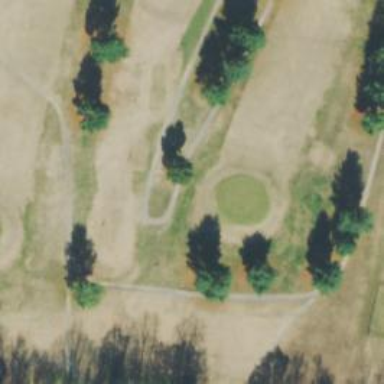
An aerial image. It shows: View of golf hole.